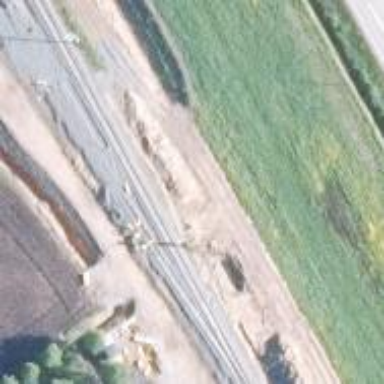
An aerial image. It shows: Rail siding with electrified contact lines.